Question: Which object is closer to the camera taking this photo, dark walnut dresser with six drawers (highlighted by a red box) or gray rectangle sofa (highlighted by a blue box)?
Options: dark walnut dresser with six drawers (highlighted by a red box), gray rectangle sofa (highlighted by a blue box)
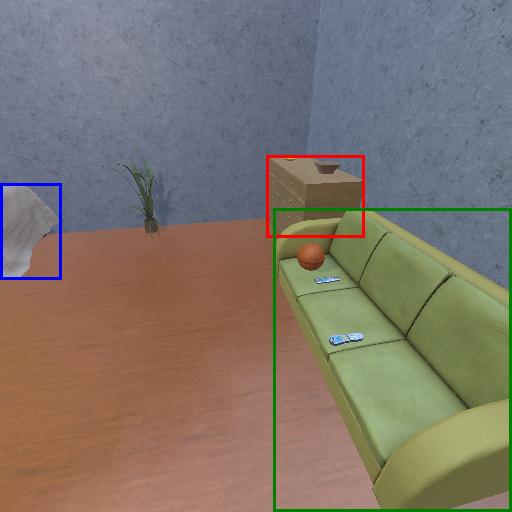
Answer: dark walnut dresser with six drawers (highlighted by a red box)